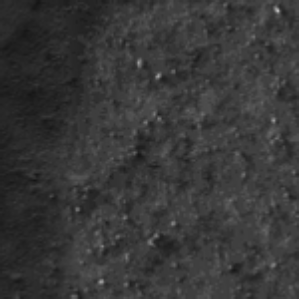
Label: frost